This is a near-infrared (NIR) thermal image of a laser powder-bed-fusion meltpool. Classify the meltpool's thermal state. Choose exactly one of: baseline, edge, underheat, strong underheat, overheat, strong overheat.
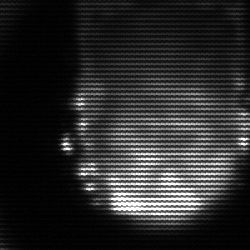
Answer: baseline